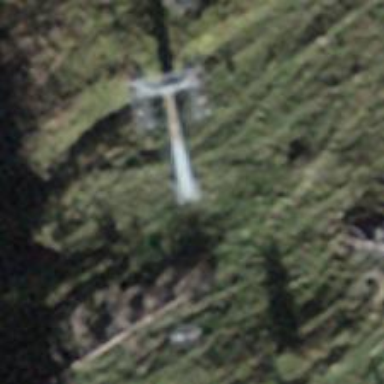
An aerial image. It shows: Pylon for aerialway.